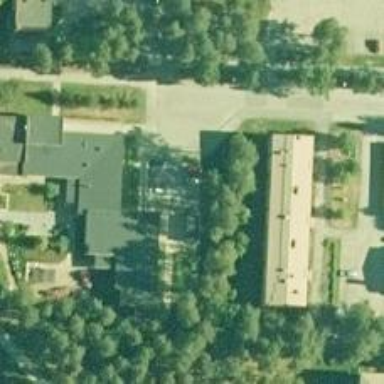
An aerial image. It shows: Driveway.